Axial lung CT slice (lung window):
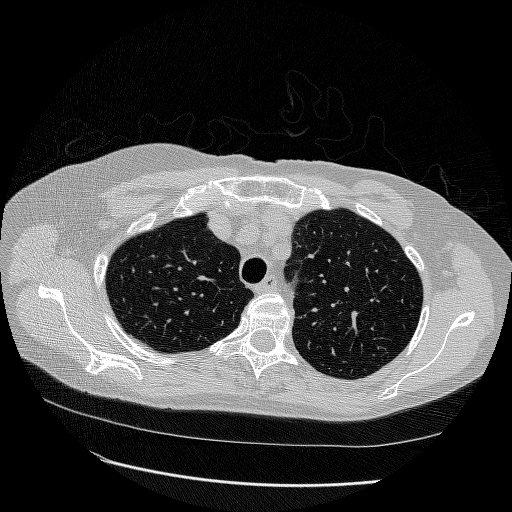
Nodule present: no